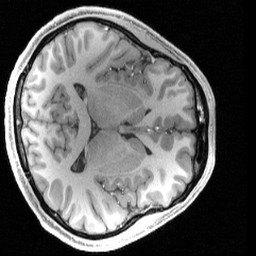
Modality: T1w
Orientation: axial
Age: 24
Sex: male
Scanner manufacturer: siemens
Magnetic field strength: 3 T
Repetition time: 2.4 s
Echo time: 0.00224 s